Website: bh-photo
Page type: payment
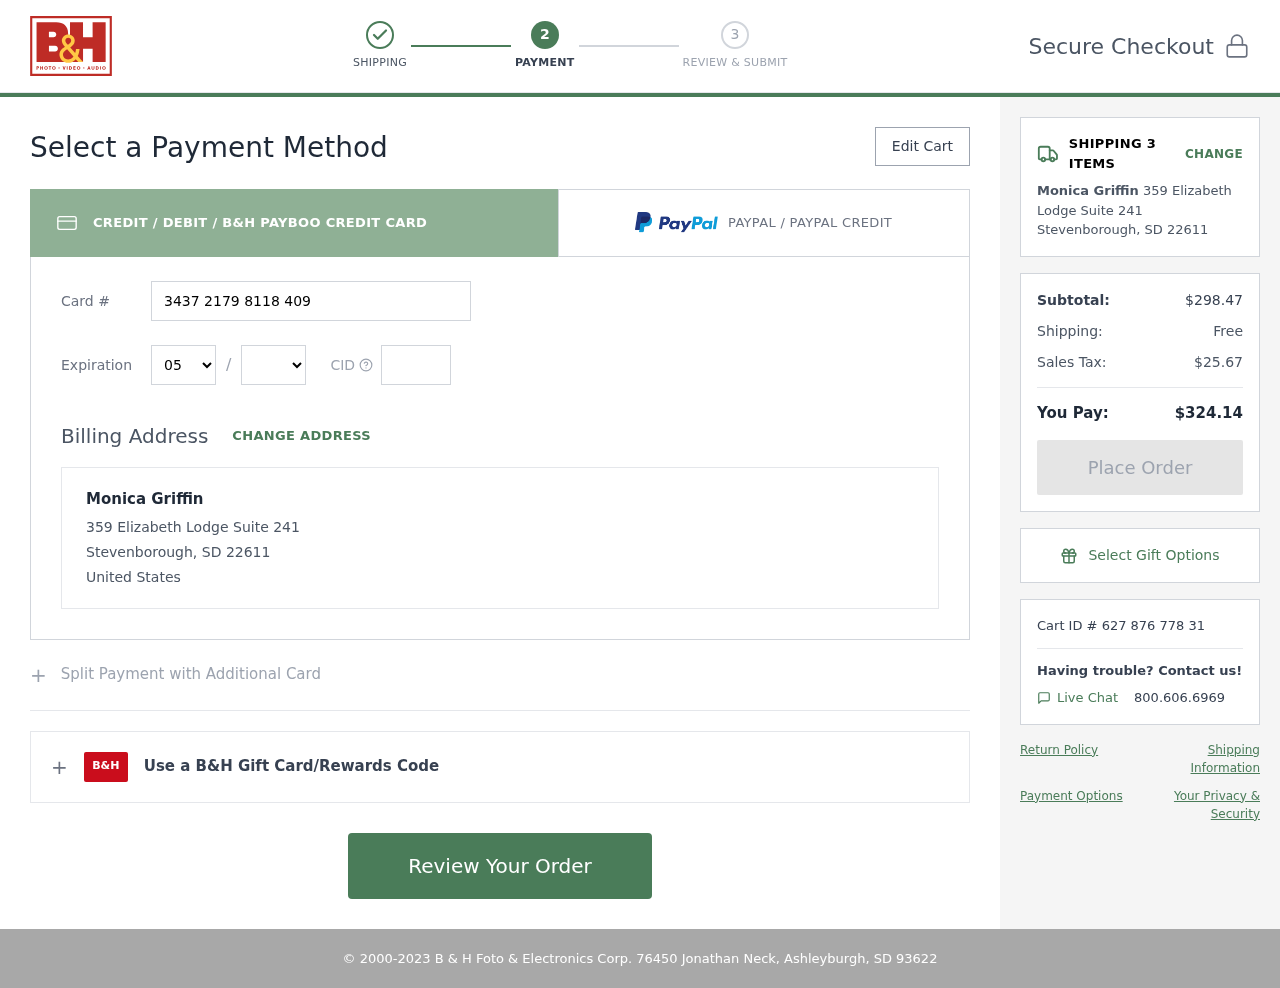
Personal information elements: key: PII_CARD_CVV
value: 8050
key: PII_CARD_EXPIRY_MONTH
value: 05
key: PII_CARD_EXPIRY_YEAR
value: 30
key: PII_CARD_NUMBER
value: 3437 2179 8118 409
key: PII_CITY_STATE_ZIP
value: Stevenborough, SD 22611
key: PII_COUNTRY
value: United States
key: PII_FULLNAME
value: Monica Griffin
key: PII_STREET
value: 359 Elizabeth Lodge Suite 241
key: PII_FULLNAME2
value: Monica Griffin
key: PII_STREET2
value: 359 Elizabeth Lodge Suite 241
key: PII_CITY_STATE_ZIP2
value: Stevenborough, SD 22611
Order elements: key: ORDER_NUM_ITEMS
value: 3
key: ORDER_SUBTOTAL
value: $298.47
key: ORDER_SHIPPING_COST
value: Free
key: ORDER_TAX
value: $25.67
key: ORDER_TOTAL
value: $324.14
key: ORDER_ID
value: Cart ID # 627 876 778 31